Question: I have a standard 'Identity' user in my app...
'''
public class ApplicationUser : IdentityUser<int, ApplicationUserLogin, ApplicationUserRole, ApplicationUserClaim>
{...
'''
...Which has 'Id' as primary key.
'Id'
I ask this because I have table that should be connected with 'AspNetUsers' table.
And I did it like this:
'''
public class ApplicationUser : IdentityUser<int, ApplicationUserLogin, ApplicationUserRole, ApplicationUserClaim>
{...
public virtual ICollection<JobApply> JobApplies { get; set; }
'''
And 'JobApply' code is:
'''
public class JobApply
{...
public int ApplicationUserId { get; set; }
public virtual ApplicationUser ApplicationUser { get; set; }
'''
The result of this is this:

I want to make this better somehow.
I want to have 'UserId' instead 'Id' so columns in both table to be names UserId.
Is there a way to do this?
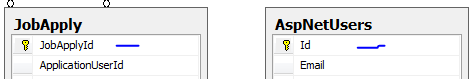
Answer: You can't change the name. Id is defined at the very bottom of the extension system in 'IUser<T>', which all 'IdentityUser' implementations must ultimately inherit from.
Just no way to do it without rewriting everything.
You COULD change the name of the field as it's stored in the database, but you can't change the name of the property as used in code. If you only want to change the name of the column in the database, then you need only use FluentConfiguration to change the name of the property.
EDIT:
In your ApplicationContext you would do this:
'''
protected override void OnModelCreating(DbModelBuilder modelBuilder)
{
base.OnModelCreating(modelBuilder);
modelBuilder.Entity<ApplicationUser>()
.Property(p => p.Id)
.HasColumnName("UserId");
}
'''